Platform: macOS
Application: Chrome
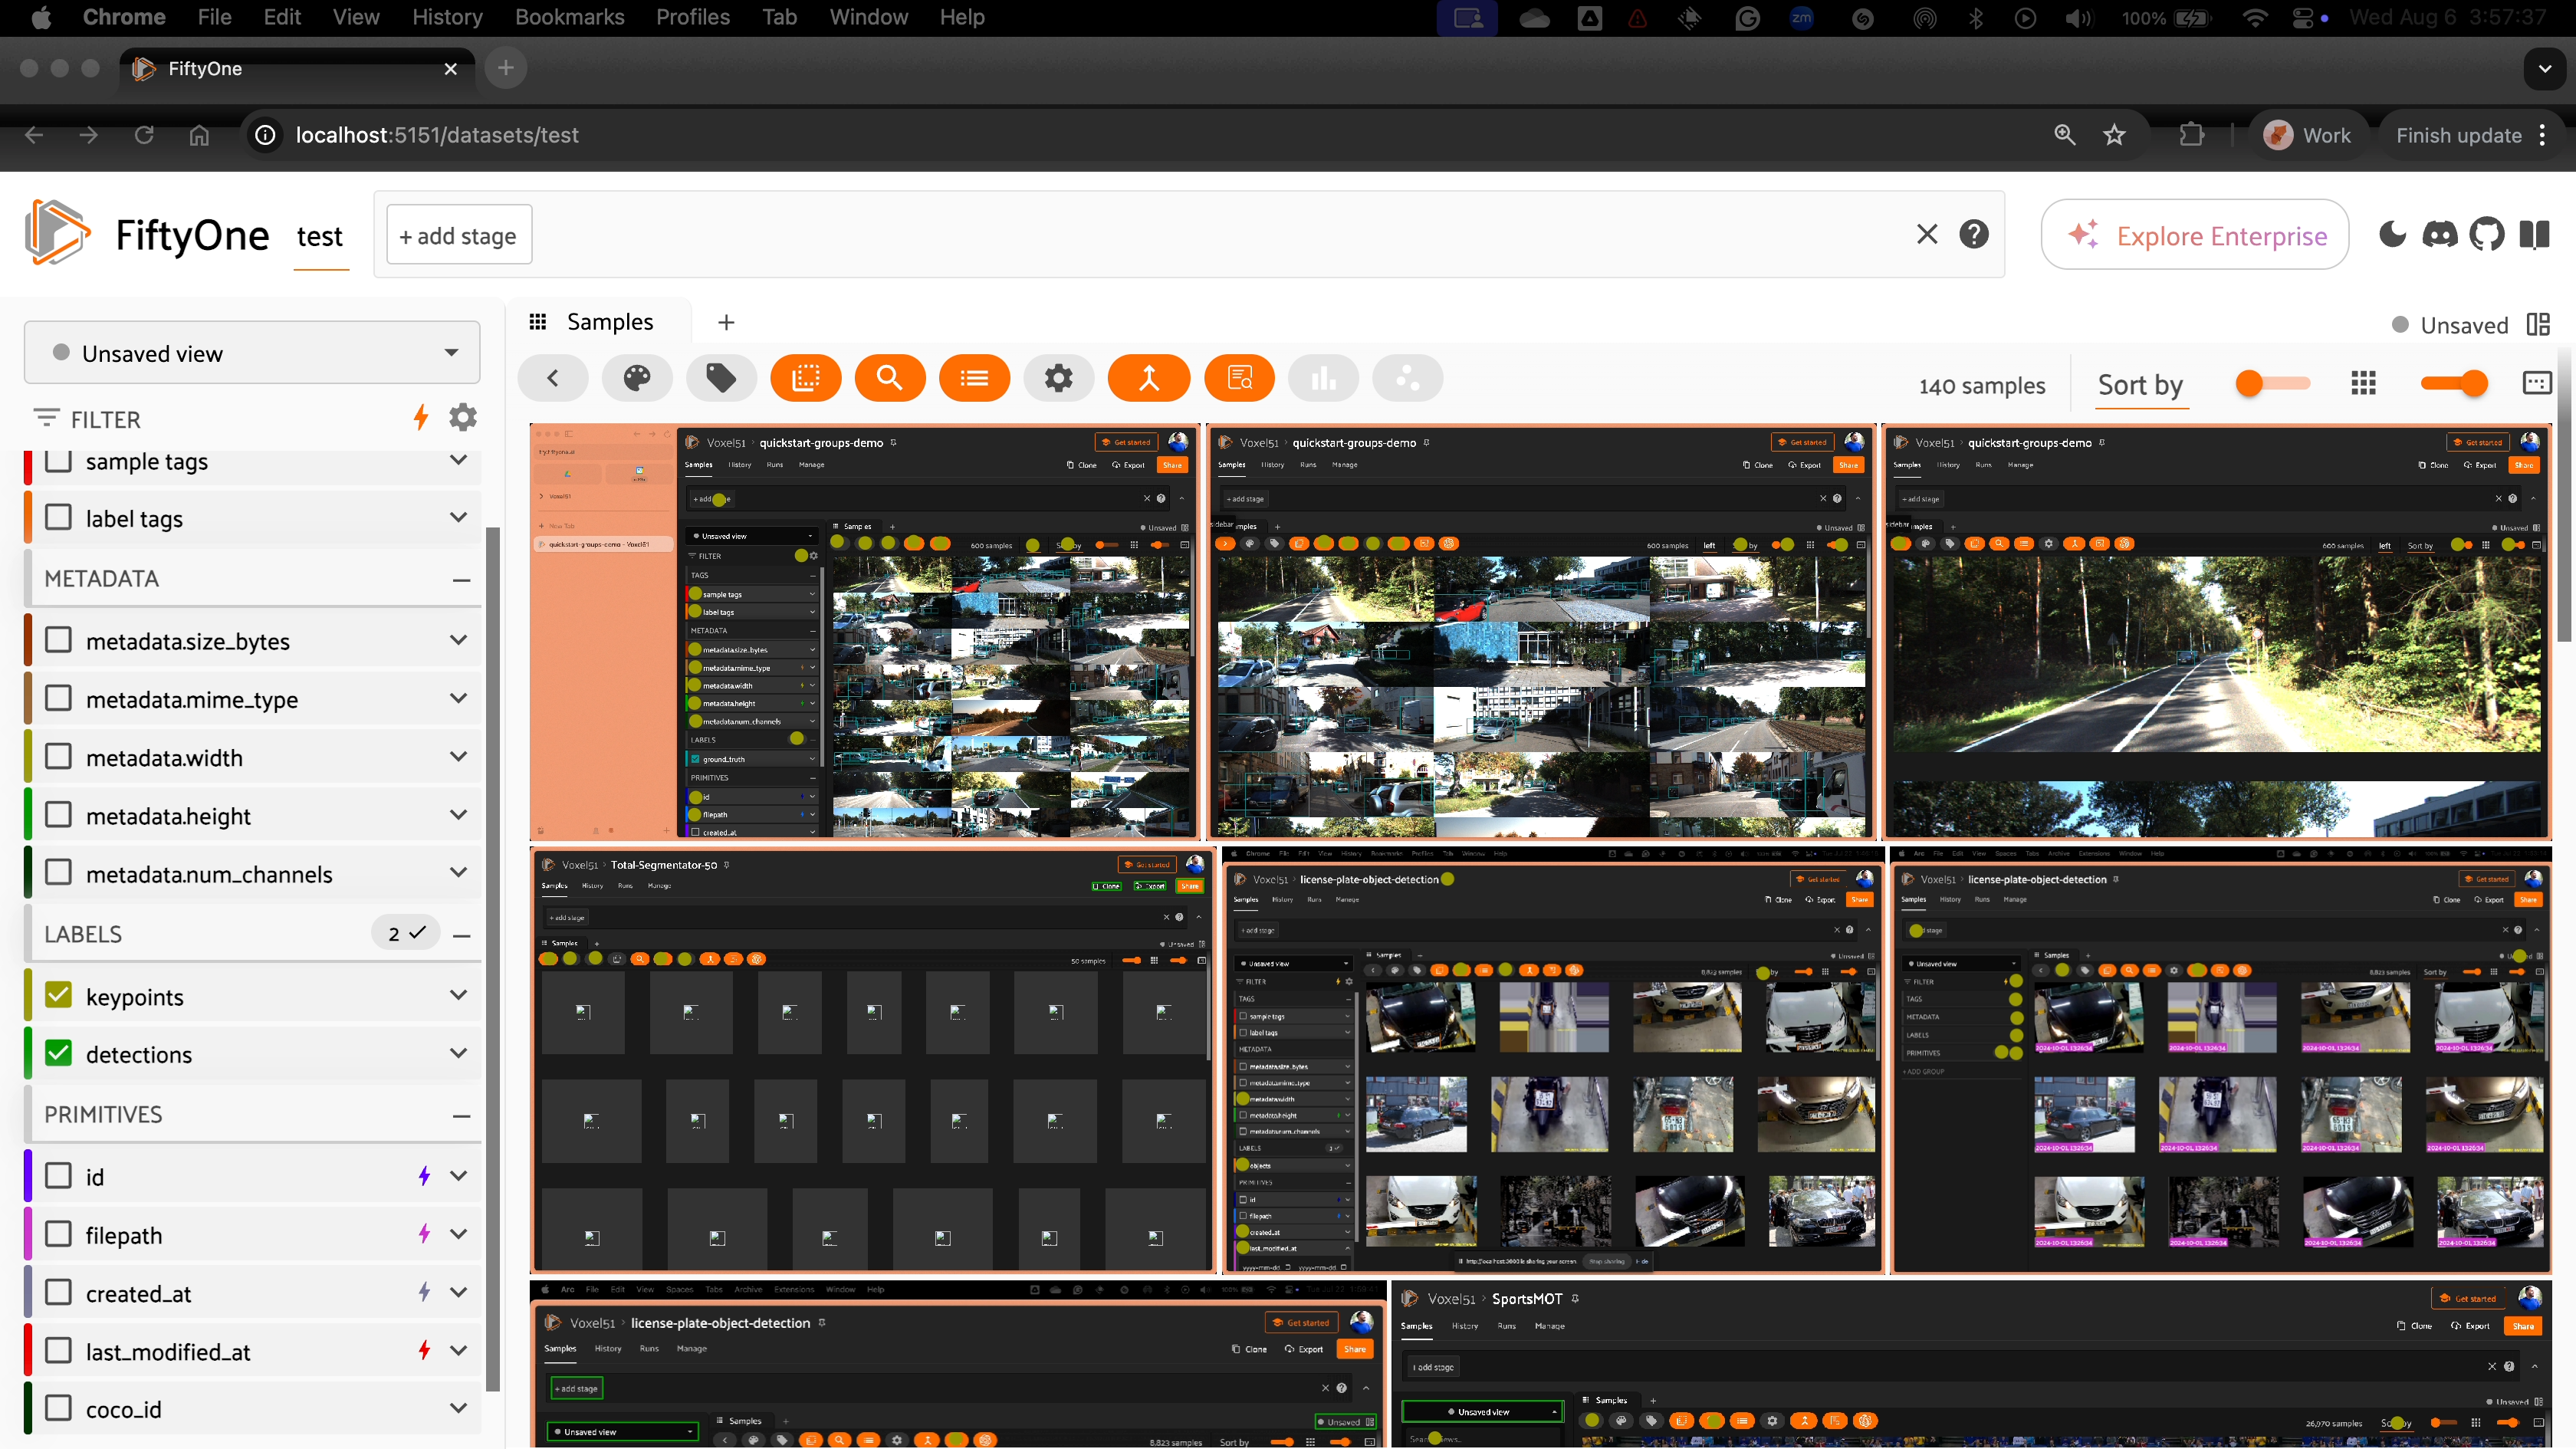
task_description: Locate the actions row toolbar
action_type: hover
element_info: Menu Item
steps_since_start: 1